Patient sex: M
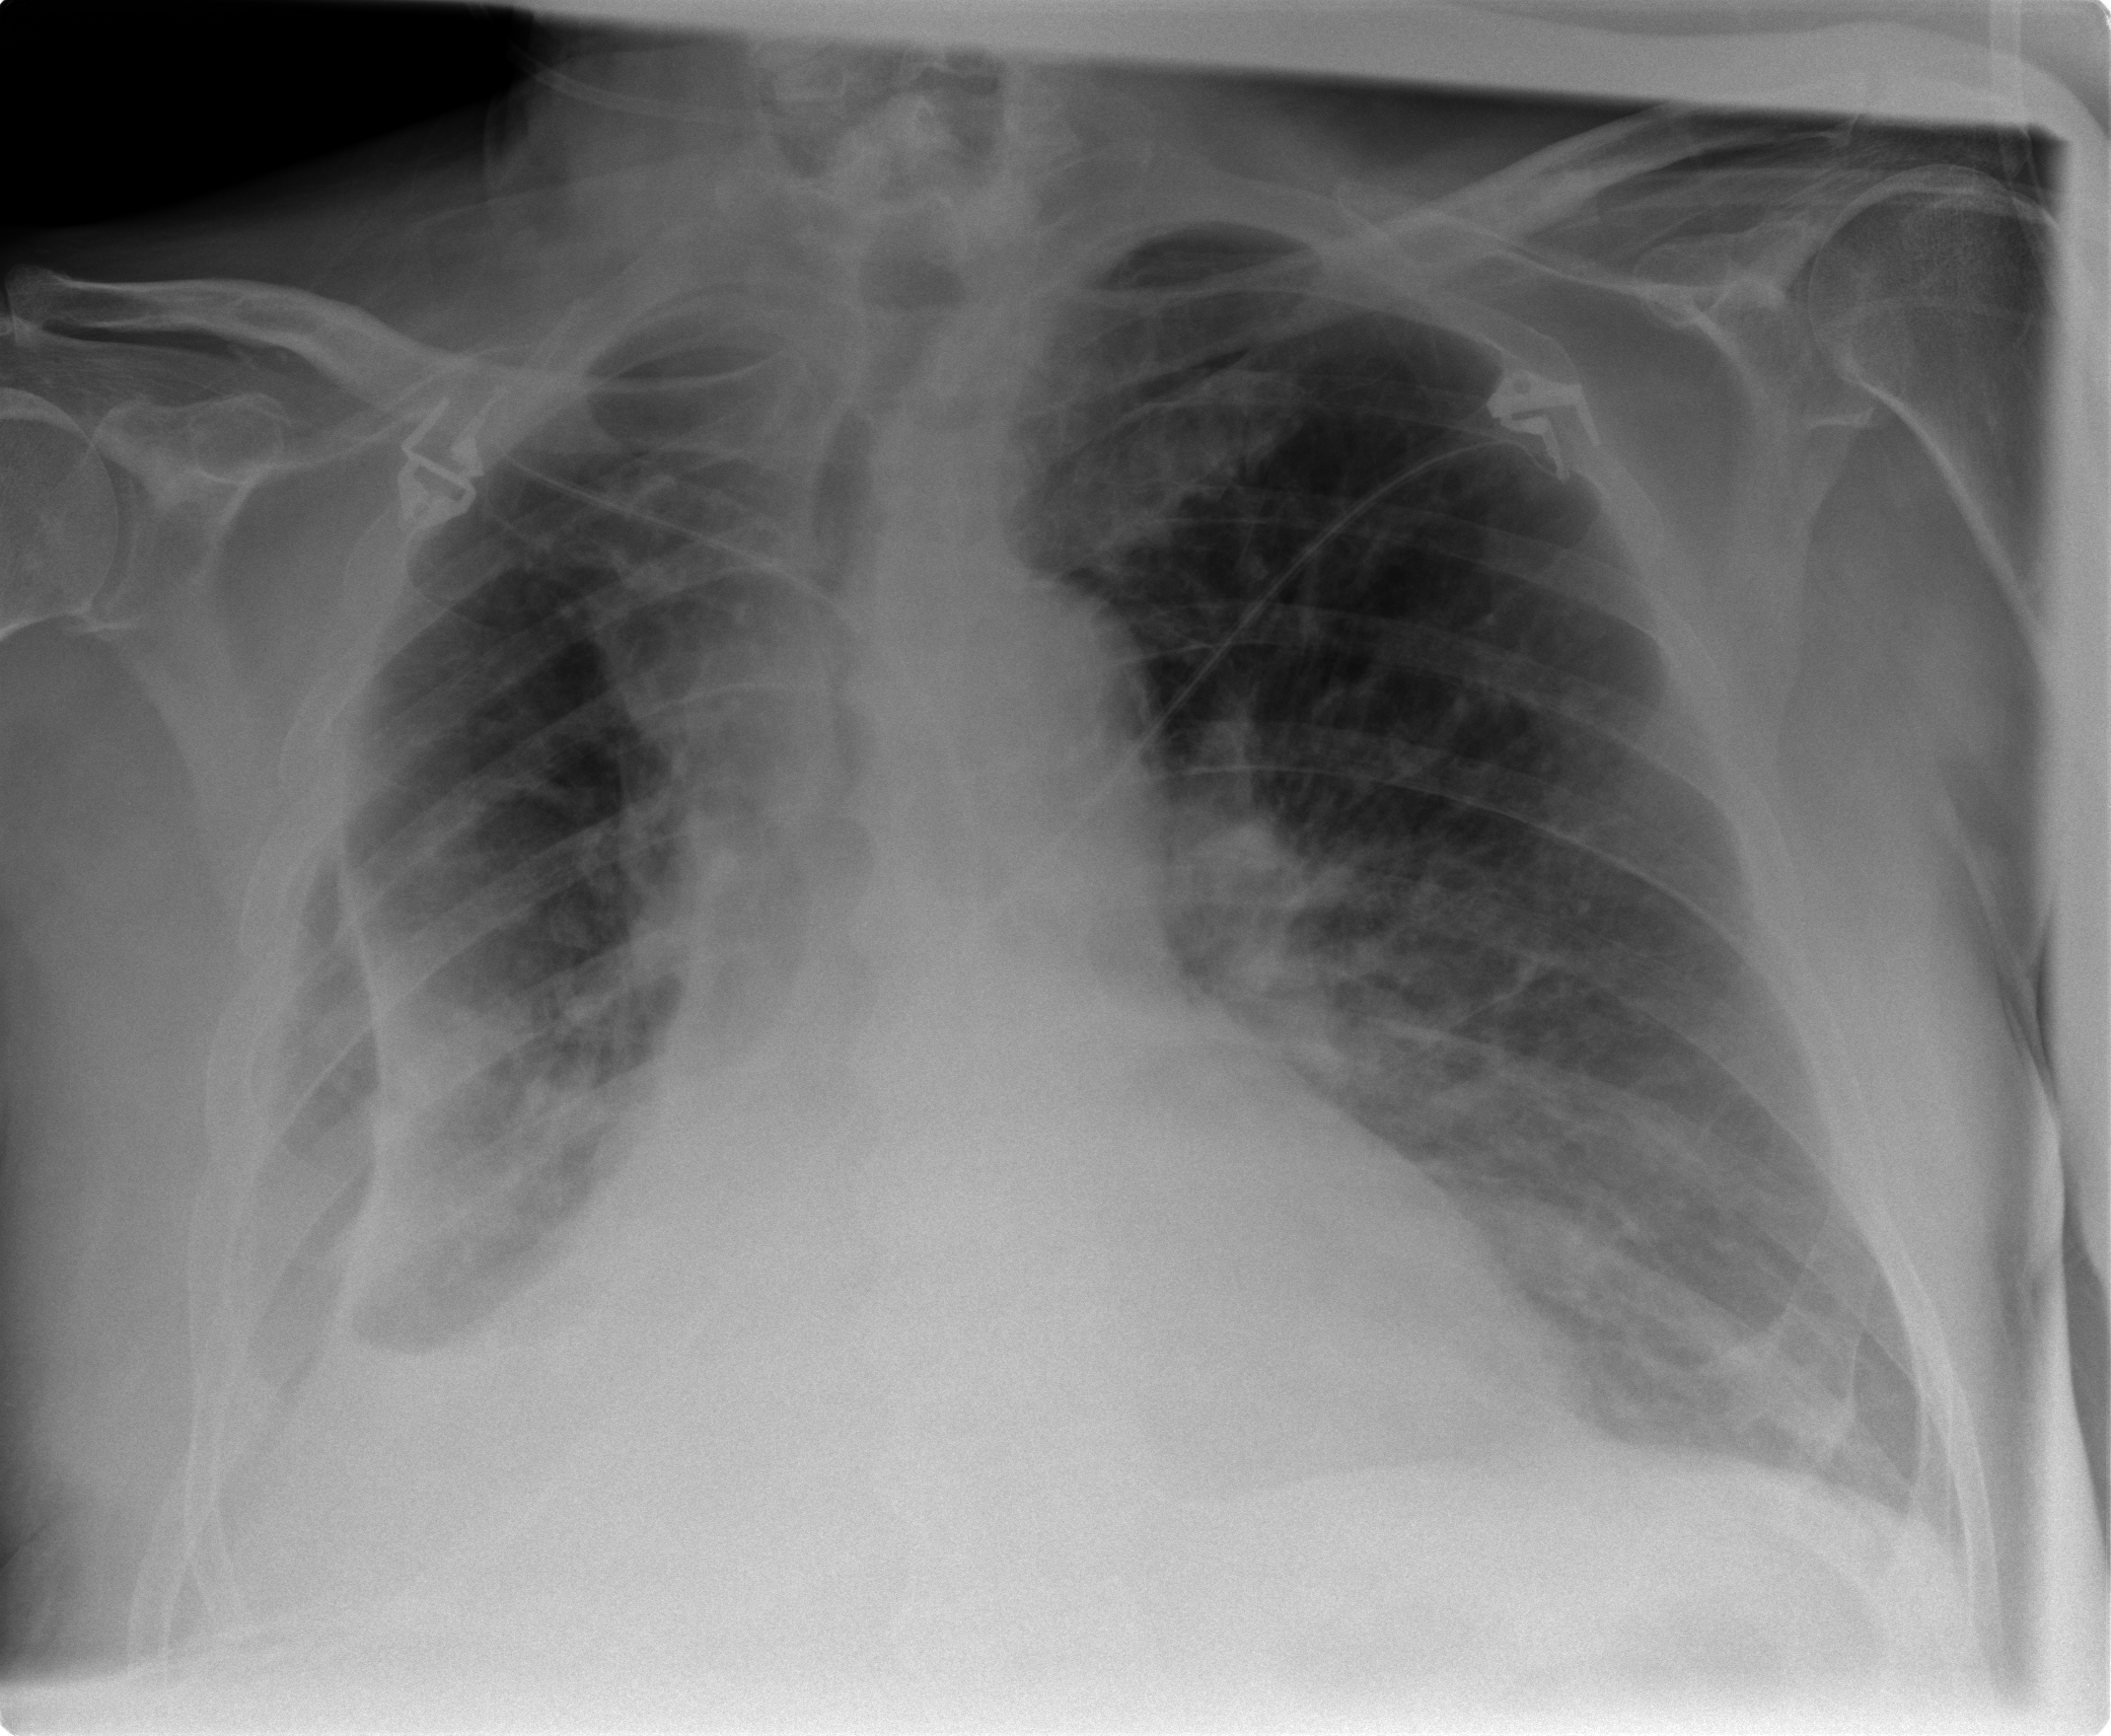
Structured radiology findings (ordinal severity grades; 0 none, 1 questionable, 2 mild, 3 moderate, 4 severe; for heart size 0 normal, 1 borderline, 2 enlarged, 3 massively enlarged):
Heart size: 1
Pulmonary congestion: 2
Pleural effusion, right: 2
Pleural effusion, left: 1
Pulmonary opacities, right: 0
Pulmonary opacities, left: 1
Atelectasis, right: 2
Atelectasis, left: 2